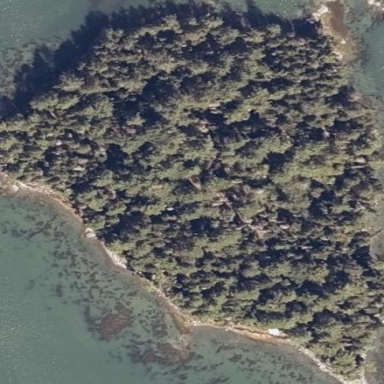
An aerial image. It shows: Island with natural coastline.